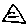
Label: triangle